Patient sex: F
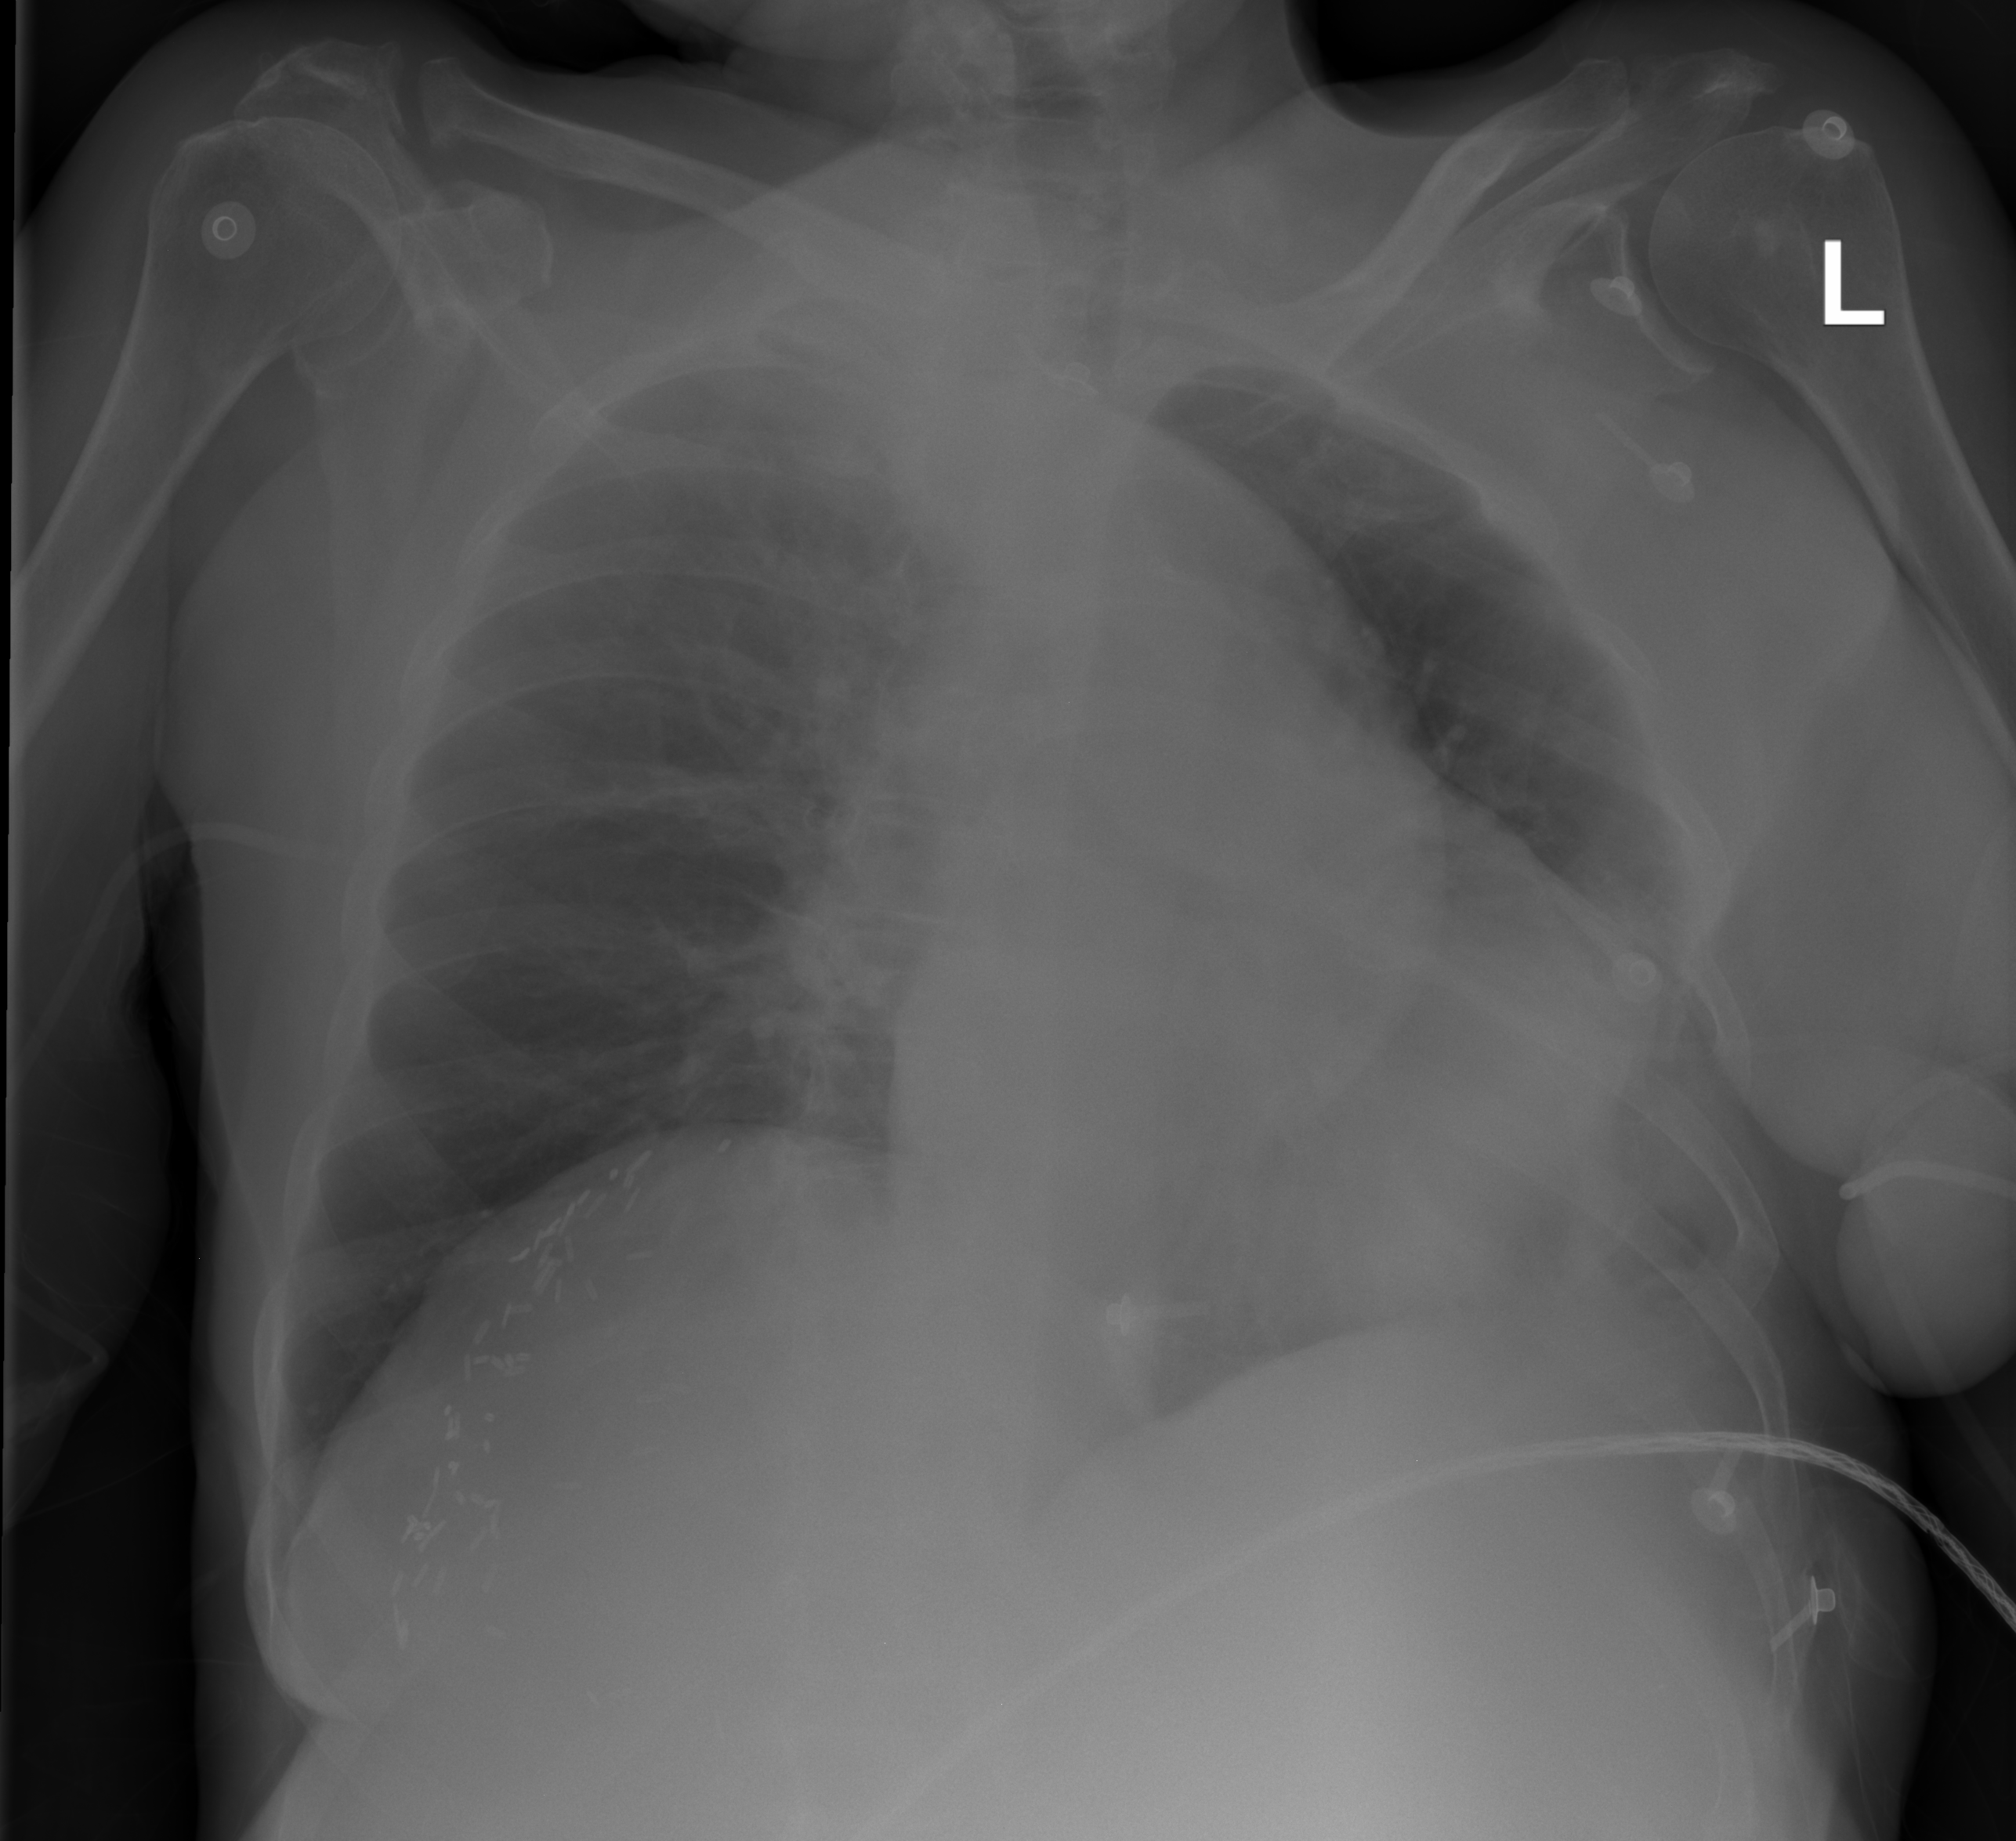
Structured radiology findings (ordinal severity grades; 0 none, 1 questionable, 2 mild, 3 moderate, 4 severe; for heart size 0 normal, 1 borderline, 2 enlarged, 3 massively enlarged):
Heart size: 2
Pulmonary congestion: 2
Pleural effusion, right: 0
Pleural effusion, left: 2
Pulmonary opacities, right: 0
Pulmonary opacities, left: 0
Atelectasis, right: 0
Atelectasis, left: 2